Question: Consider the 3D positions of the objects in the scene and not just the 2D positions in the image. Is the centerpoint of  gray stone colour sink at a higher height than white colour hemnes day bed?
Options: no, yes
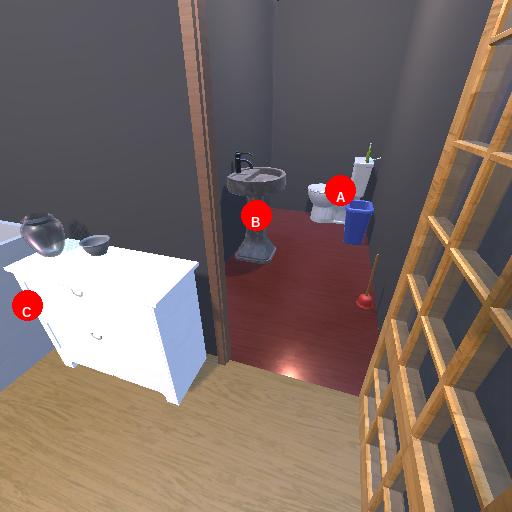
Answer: no